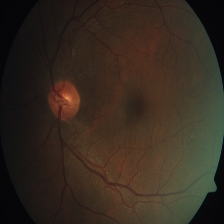
Diabetic retinopathy grade: Severe